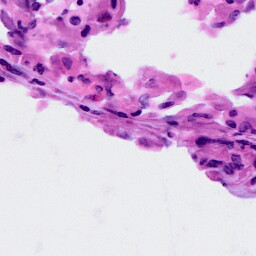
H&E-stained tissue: Cervix